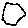
Label: hexagon